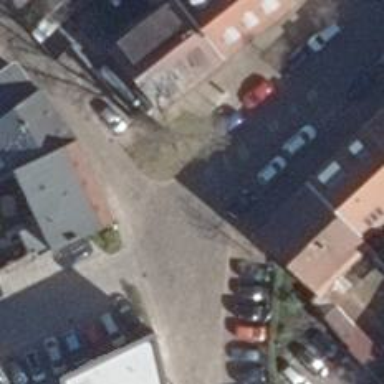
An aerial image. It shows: Living street with parallel on-street parking lanes on the right side.